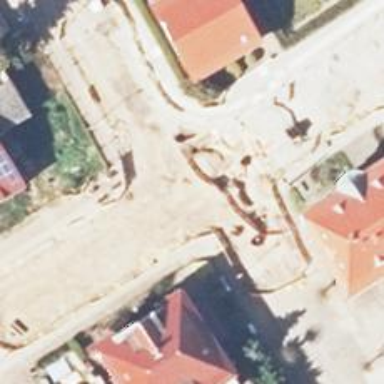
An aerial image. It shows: Residential road with asphalt surface.